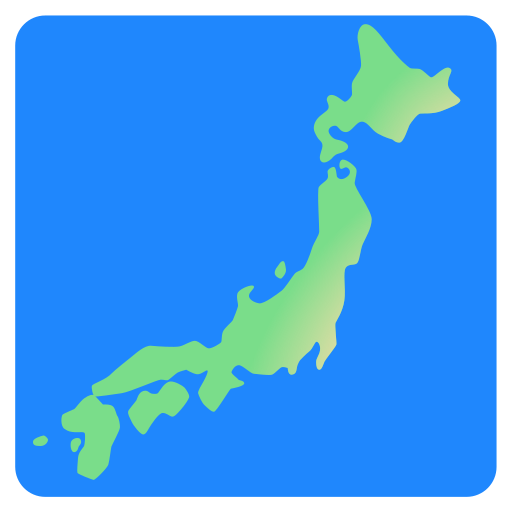
Emoji: 🗾